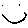
Label: smiley face